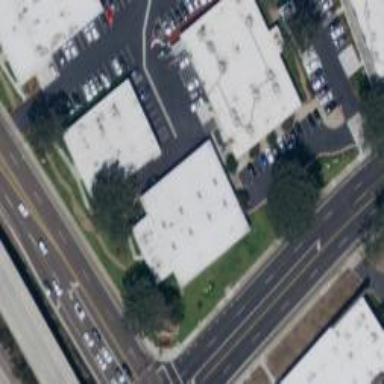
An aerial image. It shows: Industrial building.